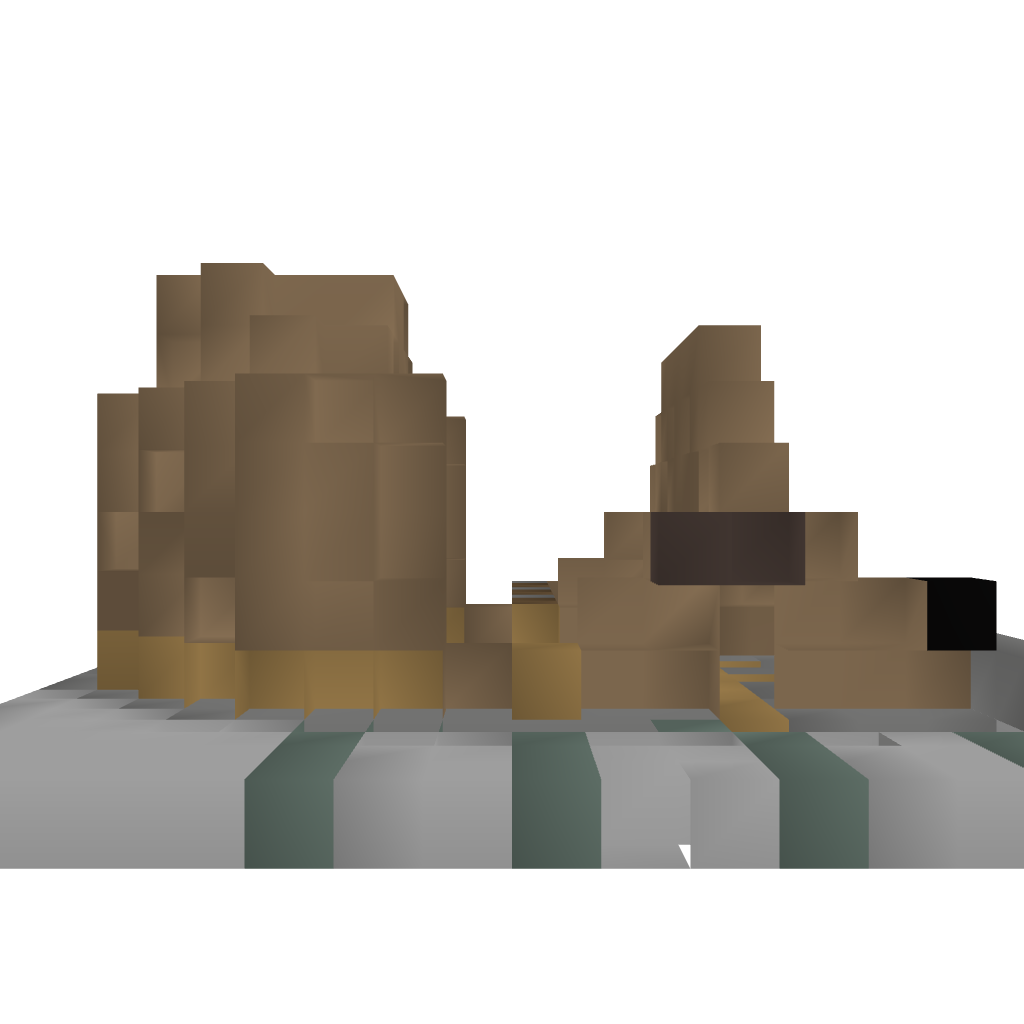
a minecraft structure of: cool boat dock